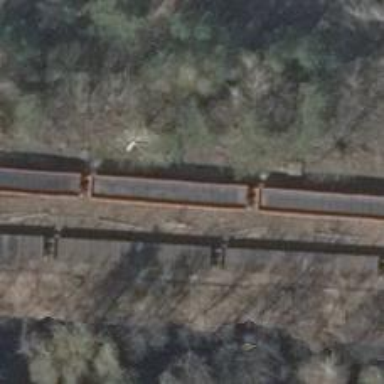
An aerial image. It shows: Railway switch.